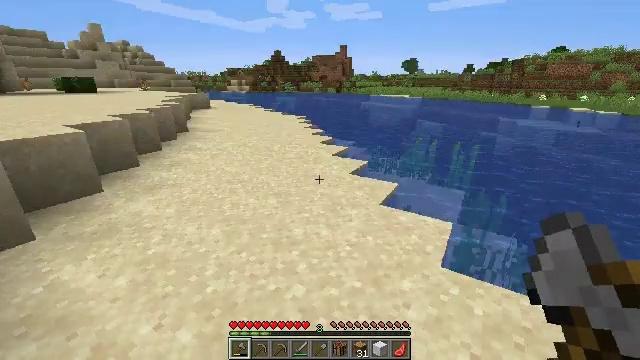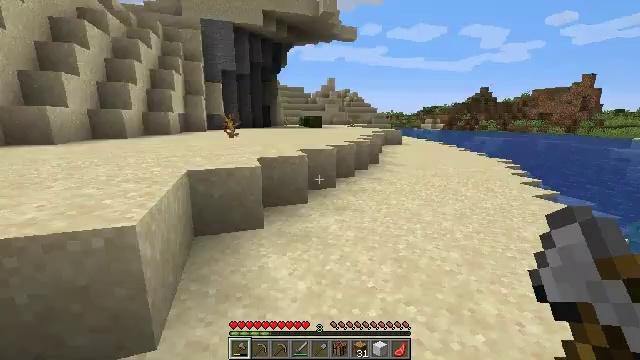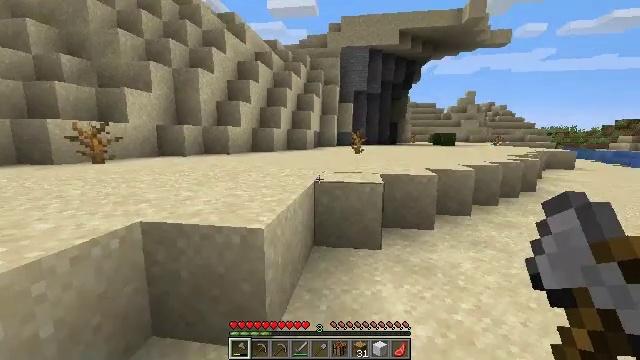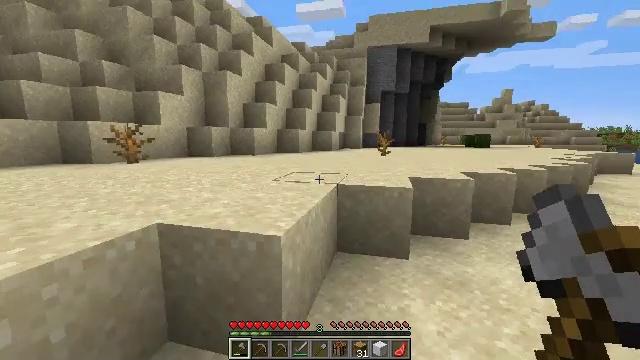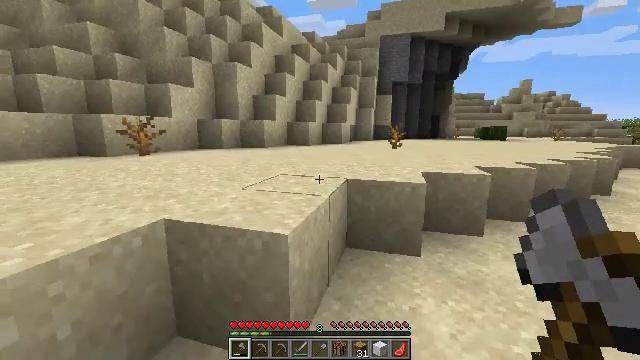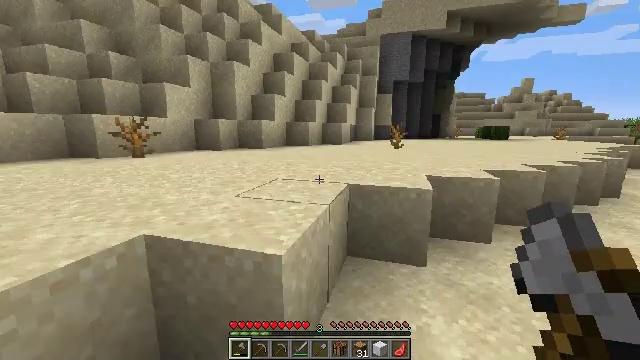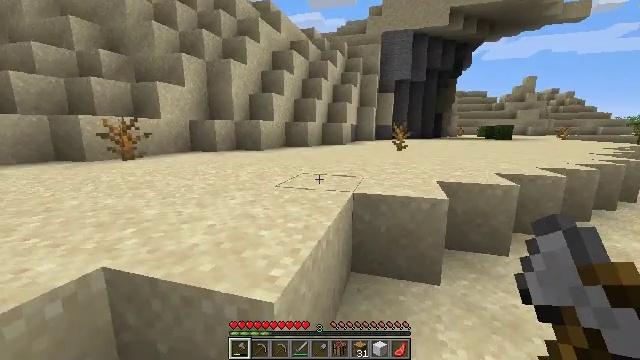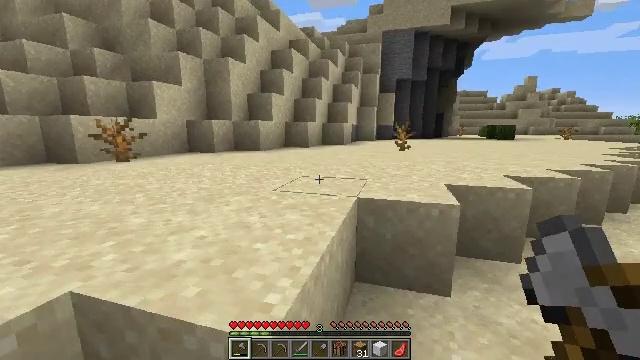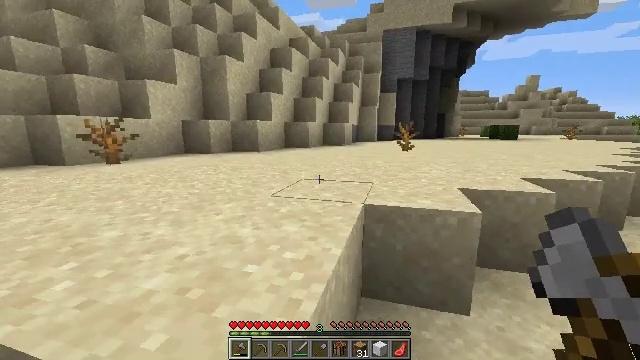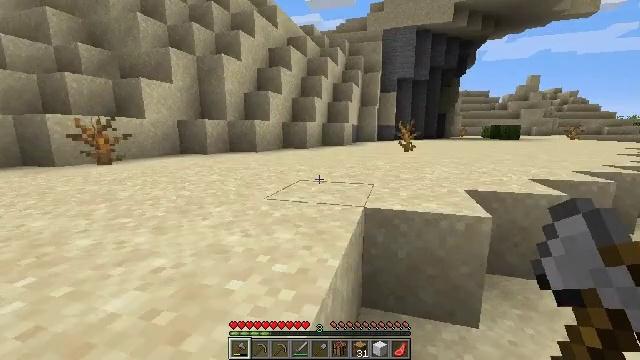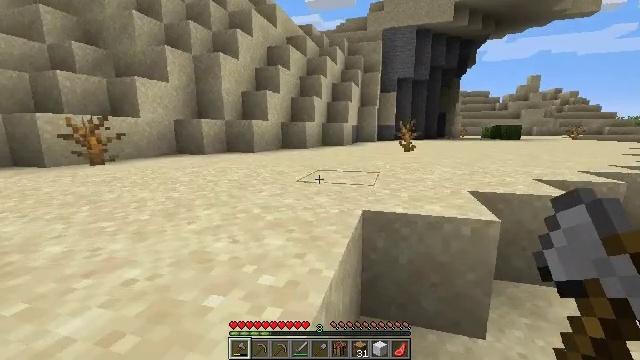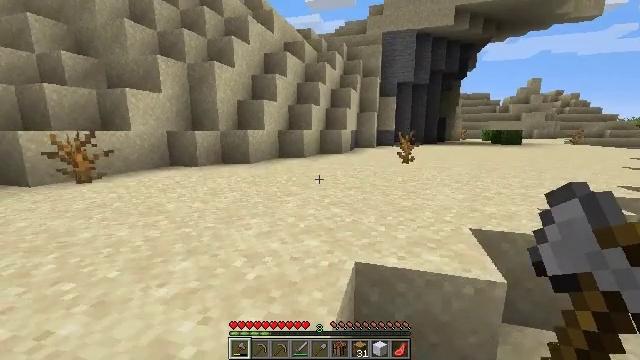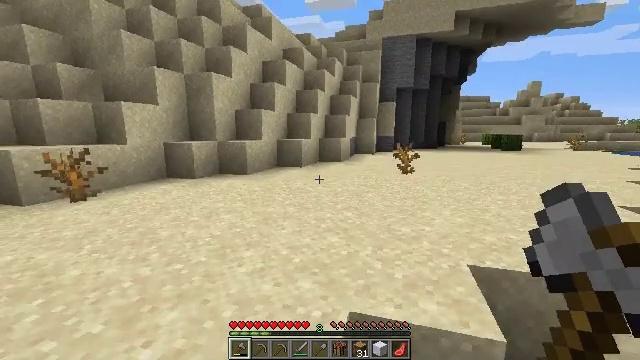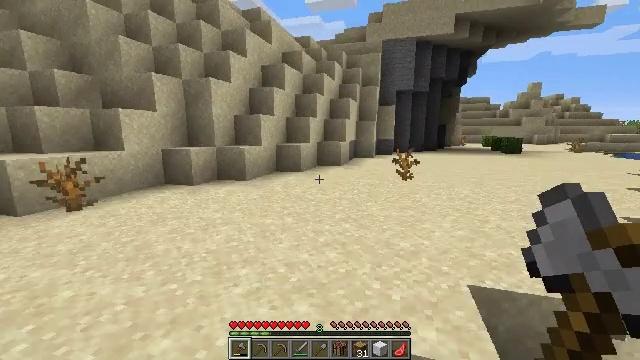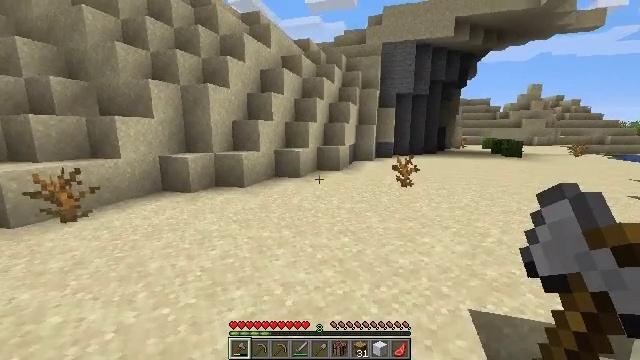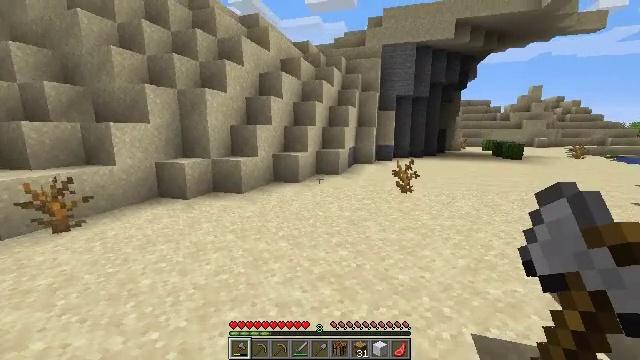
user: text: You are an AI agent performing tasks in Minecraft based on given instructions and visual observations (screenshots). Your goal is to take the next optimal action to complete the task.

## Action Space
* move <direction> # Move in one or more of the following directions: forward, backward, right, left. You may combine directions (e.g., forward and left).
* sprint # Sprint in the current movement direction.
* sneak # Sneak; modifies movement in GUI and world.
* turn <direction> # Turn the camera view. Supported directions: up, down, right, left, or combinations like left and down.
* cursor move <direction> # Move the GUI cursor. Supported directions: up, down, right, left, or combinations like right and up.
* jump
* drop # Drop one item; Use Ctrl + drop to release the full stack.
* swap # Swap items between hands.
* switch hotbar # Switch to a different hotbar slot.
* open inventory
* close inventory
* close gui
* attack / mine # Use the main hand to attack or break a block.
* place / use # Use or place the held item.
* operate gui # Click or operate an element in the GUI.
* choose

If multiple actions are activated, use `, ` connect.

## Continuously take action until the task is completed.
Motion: motion action
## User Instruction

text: Collect the cactus block.
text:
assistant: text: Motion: move forward and move left, turn left and up
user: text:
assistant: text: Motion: move forward, turn left and up
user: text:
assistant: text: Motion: move forward, turn left
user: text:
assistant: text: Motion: move forward, turn left and down
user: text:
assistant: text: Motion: move forward
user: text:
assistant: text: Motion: move forward
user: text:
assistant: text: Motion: move forward
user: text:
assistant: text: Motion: move forward
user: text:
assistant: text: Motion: move forward
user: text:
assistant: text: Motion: move forward
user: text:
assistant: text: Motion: move forward, jump
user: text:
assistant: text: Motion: move forward, jump
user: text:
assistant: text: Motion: move forward, jump
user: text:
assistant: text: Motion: move forward, jump
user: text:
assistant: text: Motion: move forward
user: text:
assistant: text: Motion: move forward
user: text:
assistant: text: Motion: move forward
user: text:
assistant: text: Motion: move forward
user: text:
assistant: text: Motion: move forward
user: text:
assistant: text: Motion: move forward
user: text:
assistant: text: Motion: move forward
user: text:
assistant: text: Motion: move forward
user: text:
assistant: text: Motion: move forward
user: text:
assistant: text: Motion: move forward, turn left and up
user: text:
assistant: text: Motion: move forward and move right, turn left
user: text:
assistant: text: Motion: move forward and move right, turn left
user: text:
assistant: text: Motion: move forward and move right
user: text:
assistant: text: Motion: move forward and move right
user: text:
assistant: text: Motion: move forward and move right, turn right
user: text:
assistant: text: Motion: move forward and move right, turn right and down